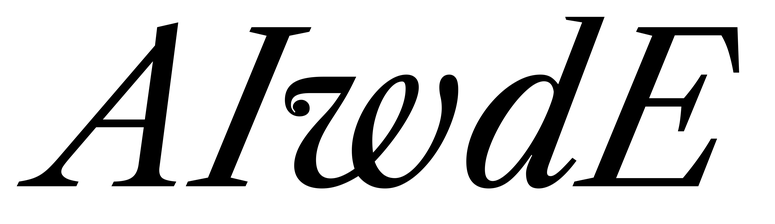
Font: LibreCaslonText-Italic_Italic